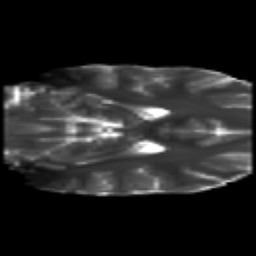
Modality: T2w
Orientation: coronal
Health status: healthy
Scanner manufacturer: siemens
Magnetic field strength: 3 T
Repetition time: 10 s
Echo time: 0.092 s